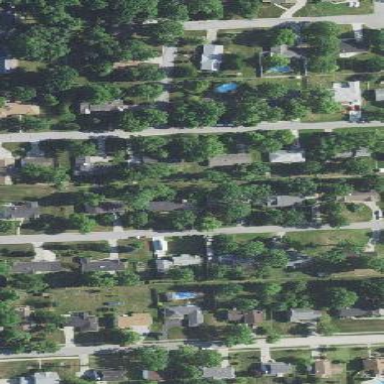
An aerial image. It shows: Residential area within neighborhood.